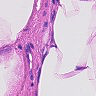
Metastatic tissue present: no